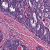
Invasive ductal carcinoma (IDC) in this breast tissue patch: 0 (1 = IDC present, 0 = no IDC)